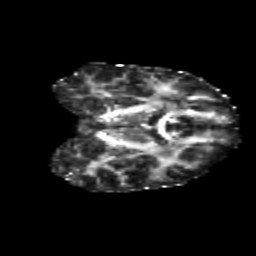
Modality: FA
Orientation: coronal
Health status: healthy
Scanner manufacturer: philips
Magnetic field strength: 3 T
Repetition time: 9.75 s
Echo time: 0.092 s